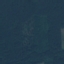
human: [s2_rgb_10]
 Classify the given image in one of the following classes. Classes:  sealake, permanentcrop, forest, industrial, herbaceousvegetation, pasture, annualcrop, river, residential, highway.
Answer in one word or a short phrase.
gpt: Forest